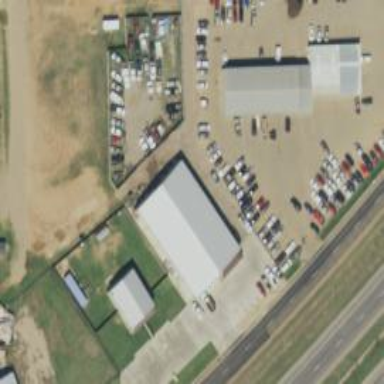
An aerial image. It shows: Building used as car repair shop.